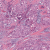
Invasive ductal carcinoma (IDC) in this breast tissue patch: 1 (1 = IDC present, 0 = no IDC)